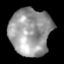
Tissue: lung
Cell type: Epithelial cells
Senescence score: 0.2437
Nuclear area (px): 1913
Mean DAPI intensity: 153.883